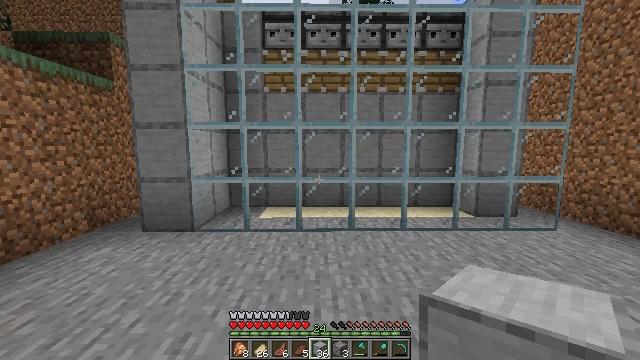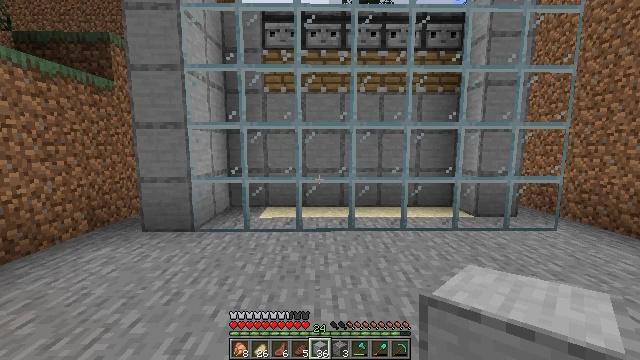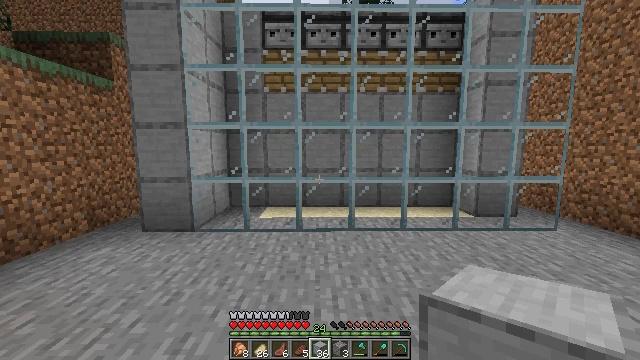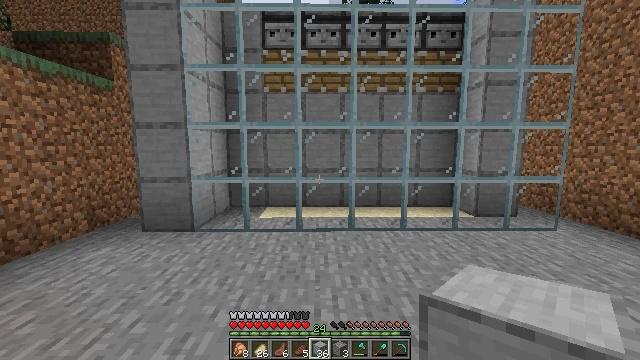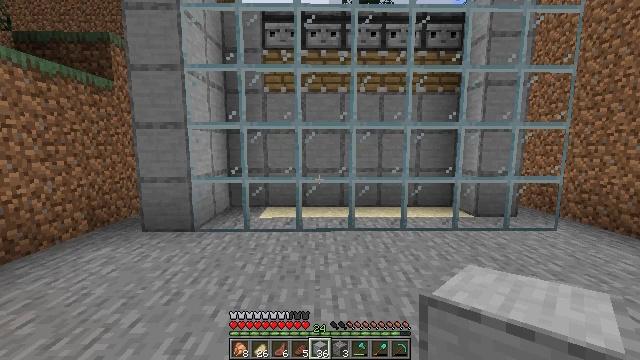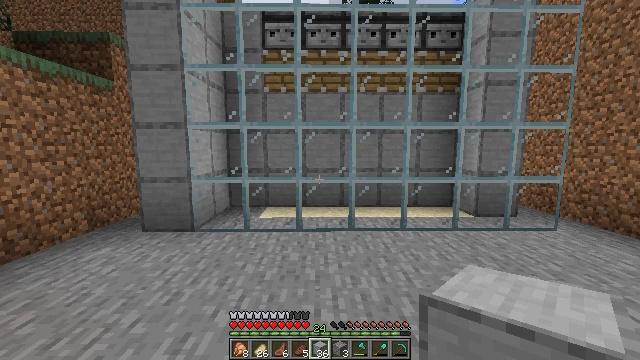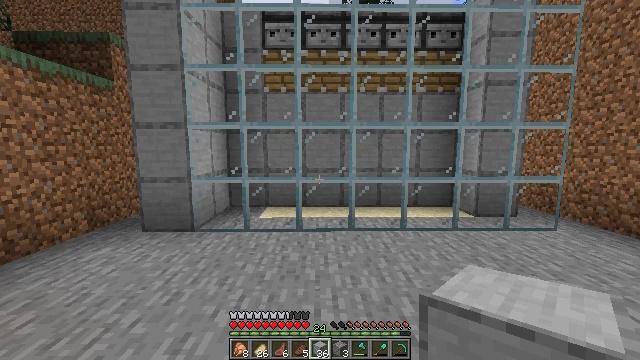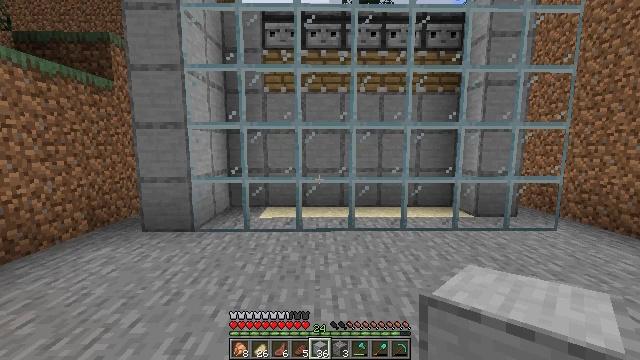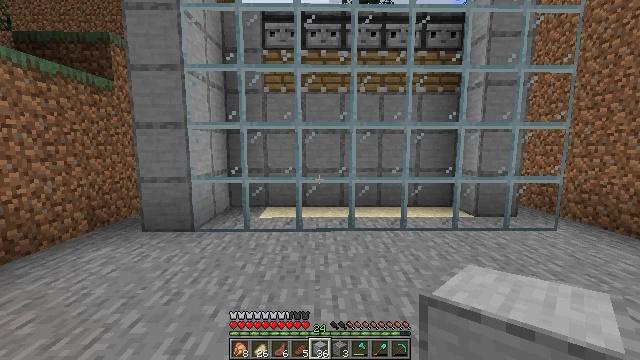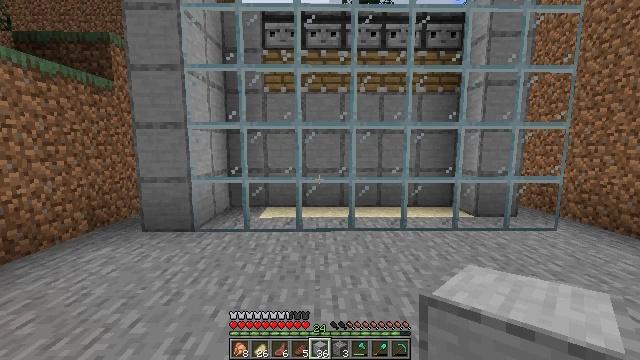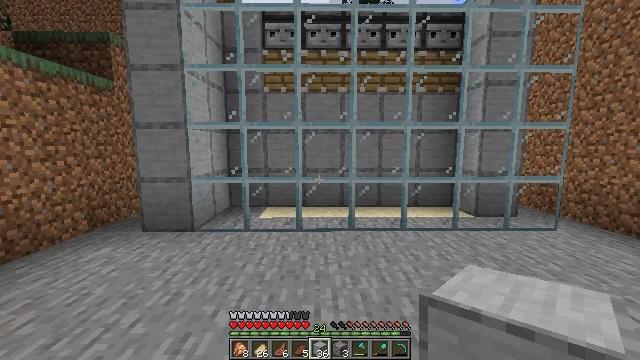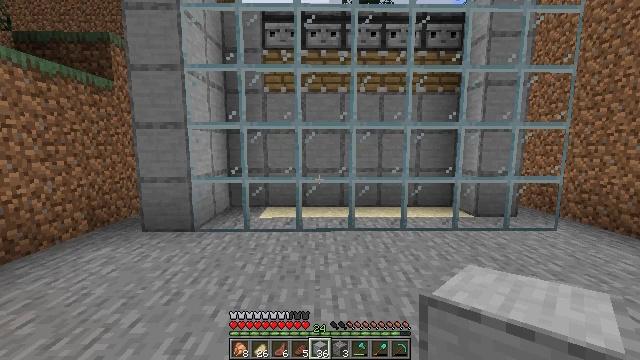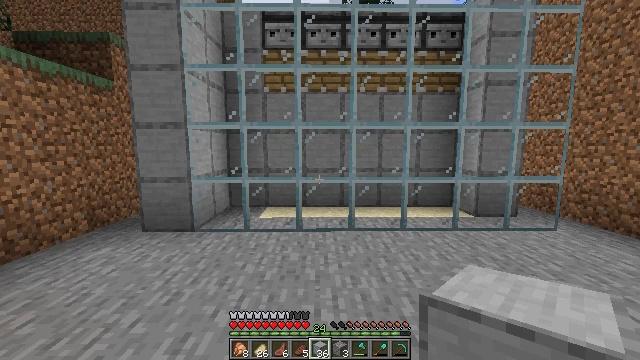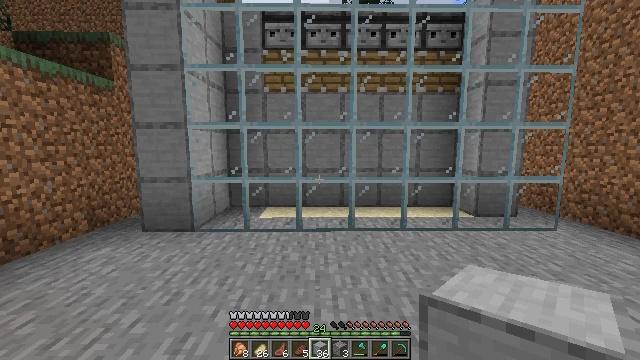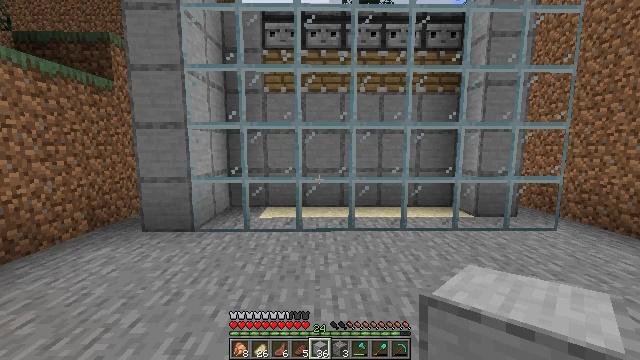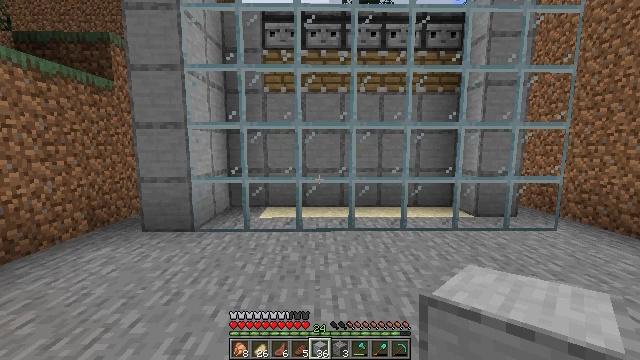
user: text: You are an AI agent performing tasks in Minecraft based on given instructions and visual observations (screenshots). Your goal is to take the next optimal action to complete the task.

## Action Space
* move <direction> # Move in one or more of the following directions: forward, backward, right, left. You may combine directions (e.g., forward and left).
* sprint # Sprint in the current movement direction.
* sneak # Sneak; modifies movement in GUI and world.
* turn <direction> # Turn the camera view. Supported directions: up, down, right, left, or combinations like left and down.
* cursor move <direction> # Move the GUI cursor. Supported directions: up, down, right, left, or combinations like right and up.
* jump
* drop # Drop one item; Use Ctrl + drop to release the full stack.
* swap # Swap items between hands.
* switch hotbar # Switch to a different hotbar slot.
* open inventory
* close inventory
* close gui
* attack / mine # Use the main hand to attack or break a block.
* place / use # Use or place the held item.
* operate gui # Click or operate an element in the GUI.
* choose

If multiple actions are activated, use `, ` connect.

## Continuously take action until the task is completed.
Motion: motion action
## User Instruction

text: Dig and collect smooth stone.
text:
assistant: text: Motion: no_op
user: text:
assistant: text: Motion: no_op
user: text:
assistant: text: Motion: no_op
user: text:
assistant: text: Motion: no_op
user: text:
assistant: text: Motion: no_op
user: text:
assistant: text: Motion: no_op
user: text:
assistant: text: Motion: no_op
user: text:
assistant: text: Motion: no_op
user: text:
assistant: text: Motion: no_op
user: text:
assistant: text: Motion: no_op
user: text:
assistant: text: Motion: no_op
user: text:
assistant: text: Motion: no_op
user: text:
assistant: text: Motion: no_op
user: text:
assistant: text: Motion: no_op
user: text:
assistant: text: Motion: no_op
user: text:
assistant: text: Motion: no_op
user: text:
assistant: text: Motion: no_op
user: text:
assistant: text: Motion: no_op
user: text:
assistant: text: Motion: no_op
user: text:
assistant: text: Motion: no_op
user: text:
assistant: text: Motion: no_op
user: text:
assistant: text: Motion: no_op
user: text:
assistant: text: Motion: no_op
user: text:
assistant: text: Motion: no_op
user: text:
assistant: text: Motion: no_op
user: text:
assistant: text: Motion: no_op
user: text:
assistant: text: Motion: no_op
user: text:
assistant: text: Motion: no_op
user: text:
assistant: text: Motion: no_op
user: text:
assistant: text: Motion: no_op